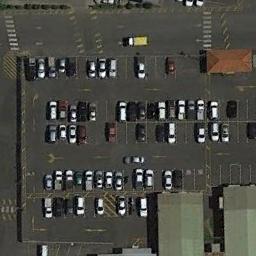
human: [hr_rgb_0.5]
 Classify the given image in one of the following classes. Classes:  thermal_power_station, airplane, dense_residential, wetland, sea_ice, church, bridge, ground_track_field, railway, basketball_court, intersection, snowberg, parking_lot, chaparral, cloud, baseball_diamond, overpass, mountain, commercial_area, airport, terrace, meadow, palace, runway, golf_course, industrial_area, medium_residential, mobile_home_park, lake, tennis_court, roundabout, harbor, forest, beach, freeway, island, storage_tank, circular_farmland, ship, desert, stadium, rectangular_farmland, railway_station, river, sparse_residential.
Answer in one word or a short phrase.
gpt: parking_lot